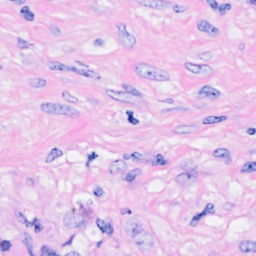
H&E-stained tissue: Breast